Field crop: maize
Growth stage: 2
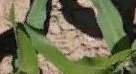
Species: maize